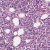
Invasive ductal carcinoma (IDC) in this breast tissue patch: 1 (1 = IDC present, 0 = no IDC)